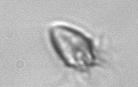
Label: Paratontonia_gracillima